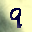
Label: 9